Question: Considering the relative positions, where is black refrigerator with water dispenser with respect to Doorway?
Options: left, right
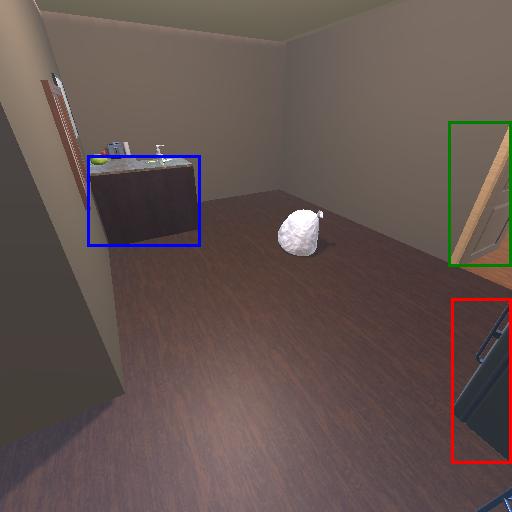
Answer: left